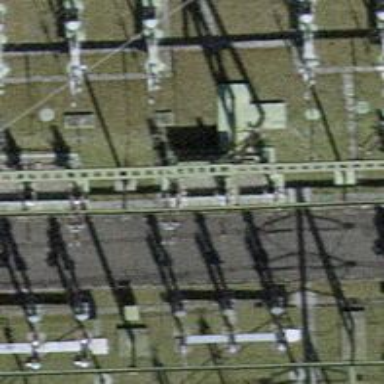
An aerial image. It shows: Power line in the image.